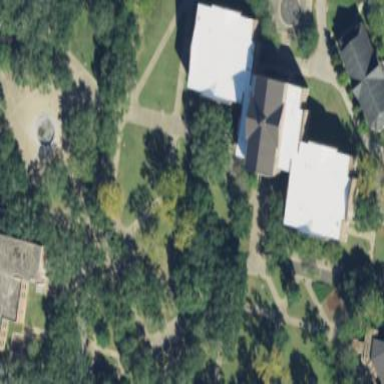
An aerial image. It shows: Library building.